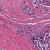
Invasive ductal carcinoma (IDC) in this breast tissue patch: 1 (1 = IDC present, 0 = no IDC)